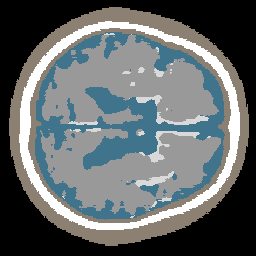
Label: no_lesion